Interaction volume radius: 5 \u00c5
Interaction volume height: 20 \u00c5
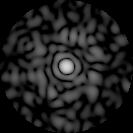
Disorder parameter: 0.8262